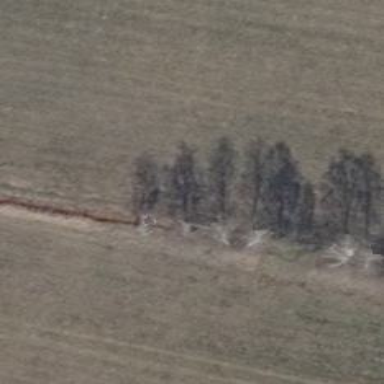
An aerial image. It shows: Row of deciduous broadleaved trees.